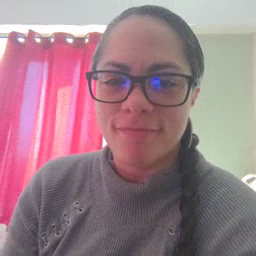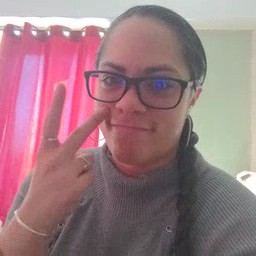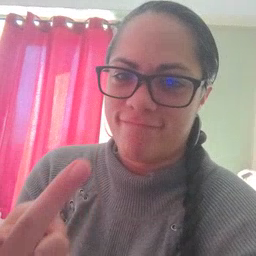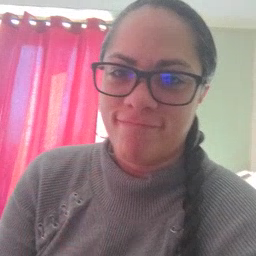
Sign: see